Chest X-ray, PA view. Patient: 50 years old, sex M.
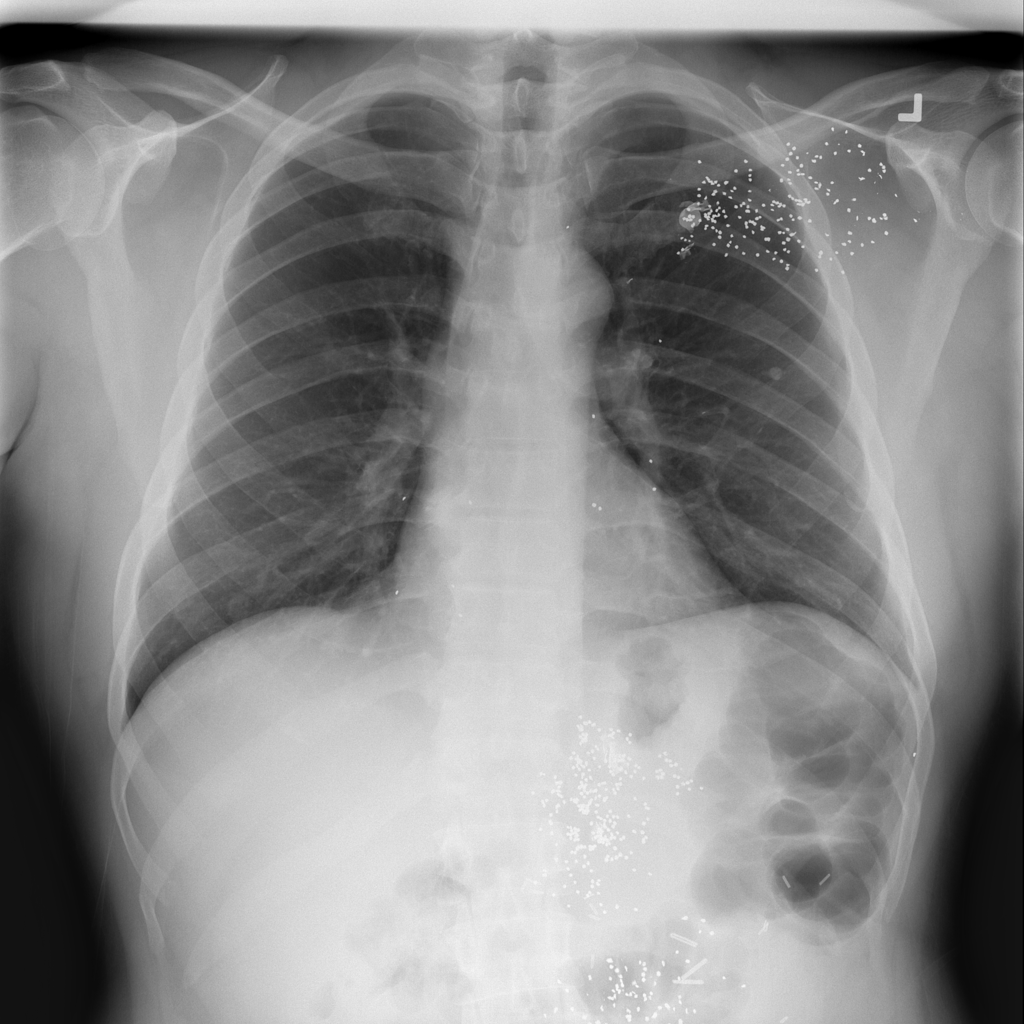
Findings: No Finding